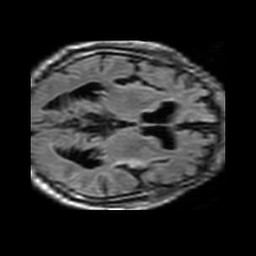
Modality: FLAIR
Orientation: axial
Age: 75
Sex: male
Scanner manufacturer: philips
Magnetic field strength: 1.5 T
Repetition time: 11 s
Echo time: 0.14 s